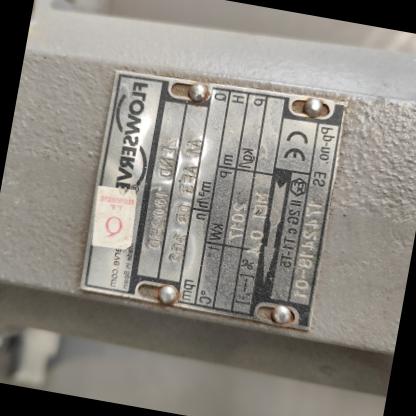
Klasa: tabliczka-znamionowa